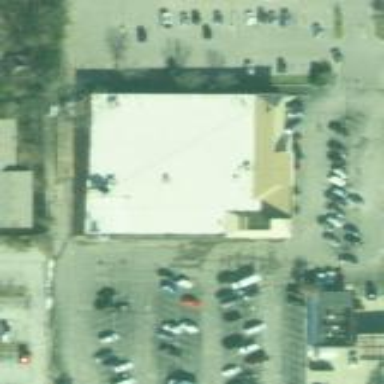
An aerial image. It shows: Supermarket building.